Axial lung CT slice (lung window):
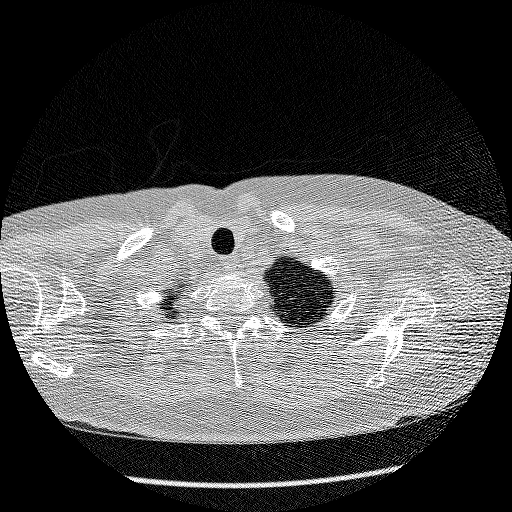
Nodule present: no